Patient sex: M
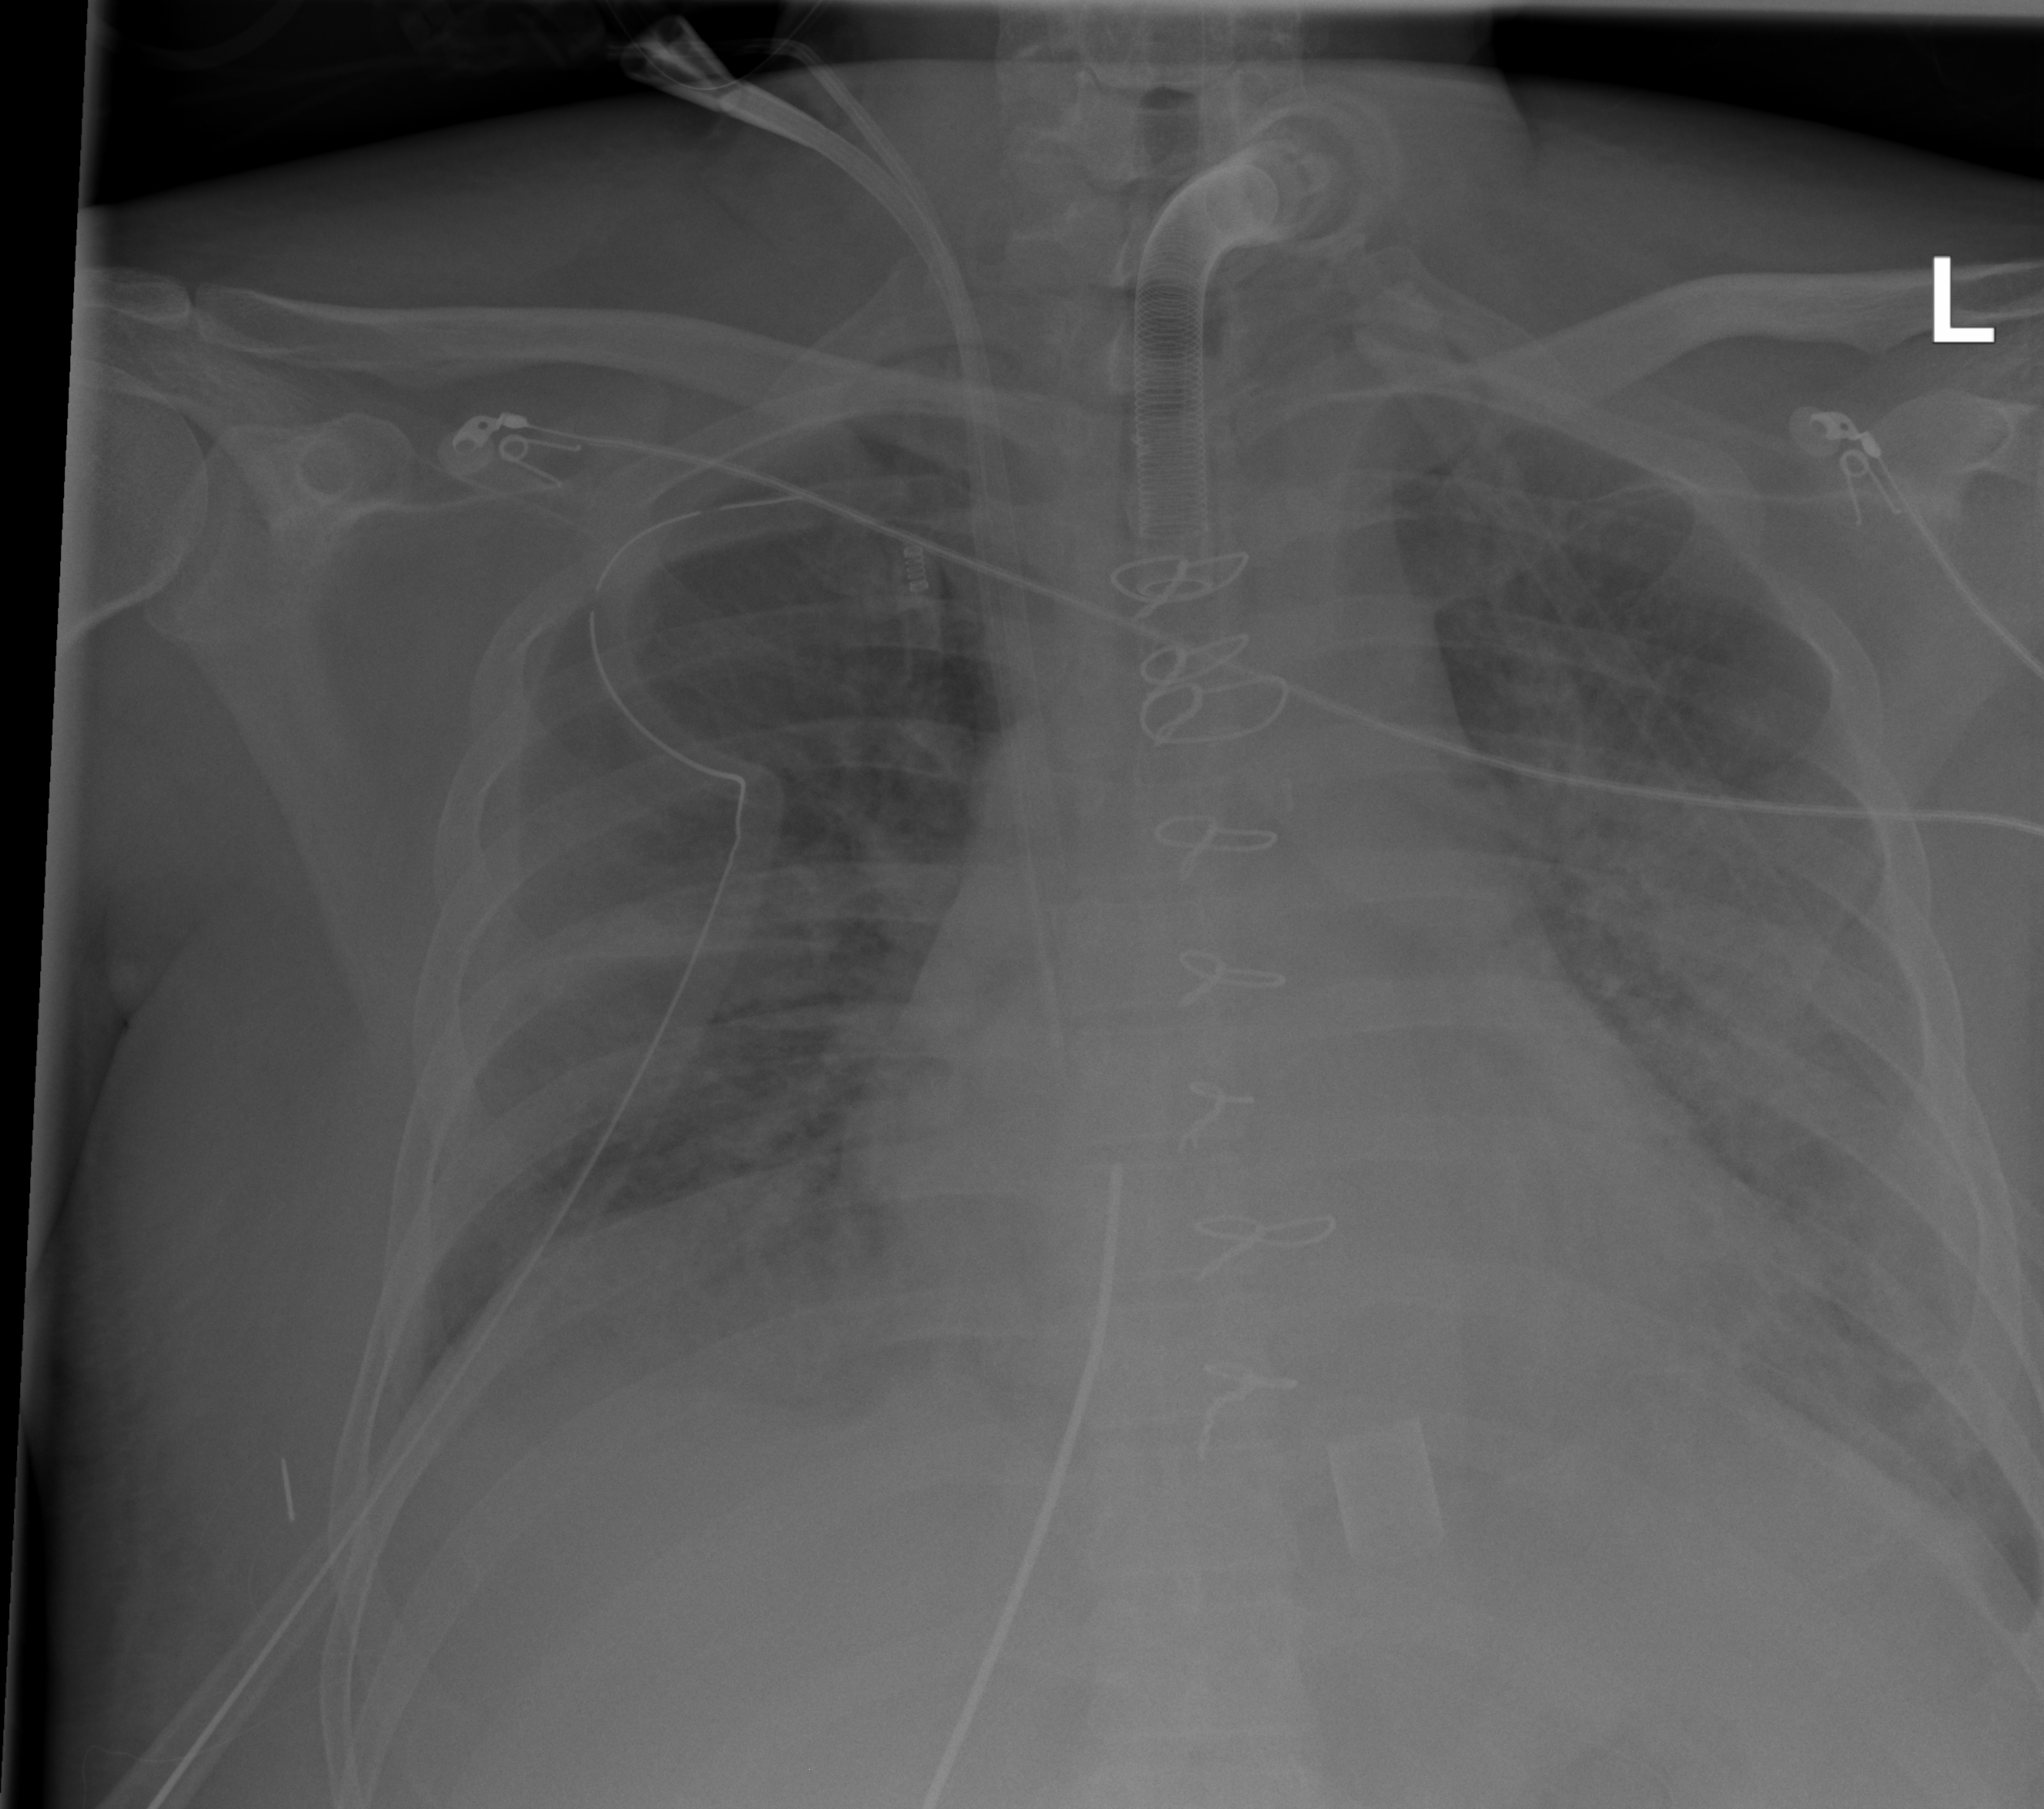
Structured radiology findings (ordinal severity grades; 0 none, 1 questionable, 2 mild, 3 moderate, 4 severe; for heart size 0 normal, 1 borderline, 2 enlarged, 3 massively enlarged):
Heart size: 2
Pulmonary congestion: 2
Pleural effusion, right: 2
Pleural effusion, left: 1
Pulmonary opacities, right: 2
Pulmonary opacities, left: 3
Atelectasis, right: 2
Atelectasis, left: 3